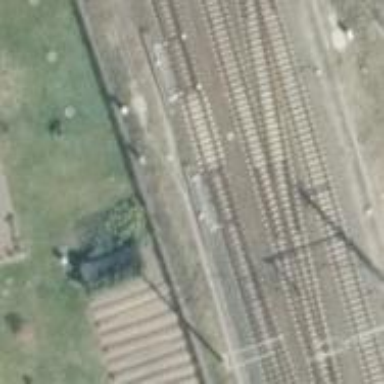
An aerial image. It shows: Railway track with contact line for electrification.